Field crop: maize
Growth stage: 1
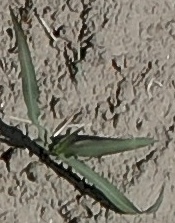
Species: sorghum